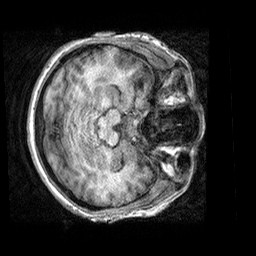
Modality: T1w
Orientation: axial
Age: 31
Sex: female
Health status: healthy
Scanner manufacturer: siemens
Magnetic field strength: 3 T
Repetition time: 2.3 s
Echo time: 0.00303 s